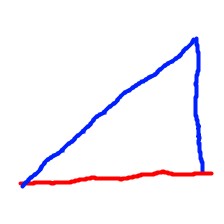
Shape: triangle